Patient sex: M
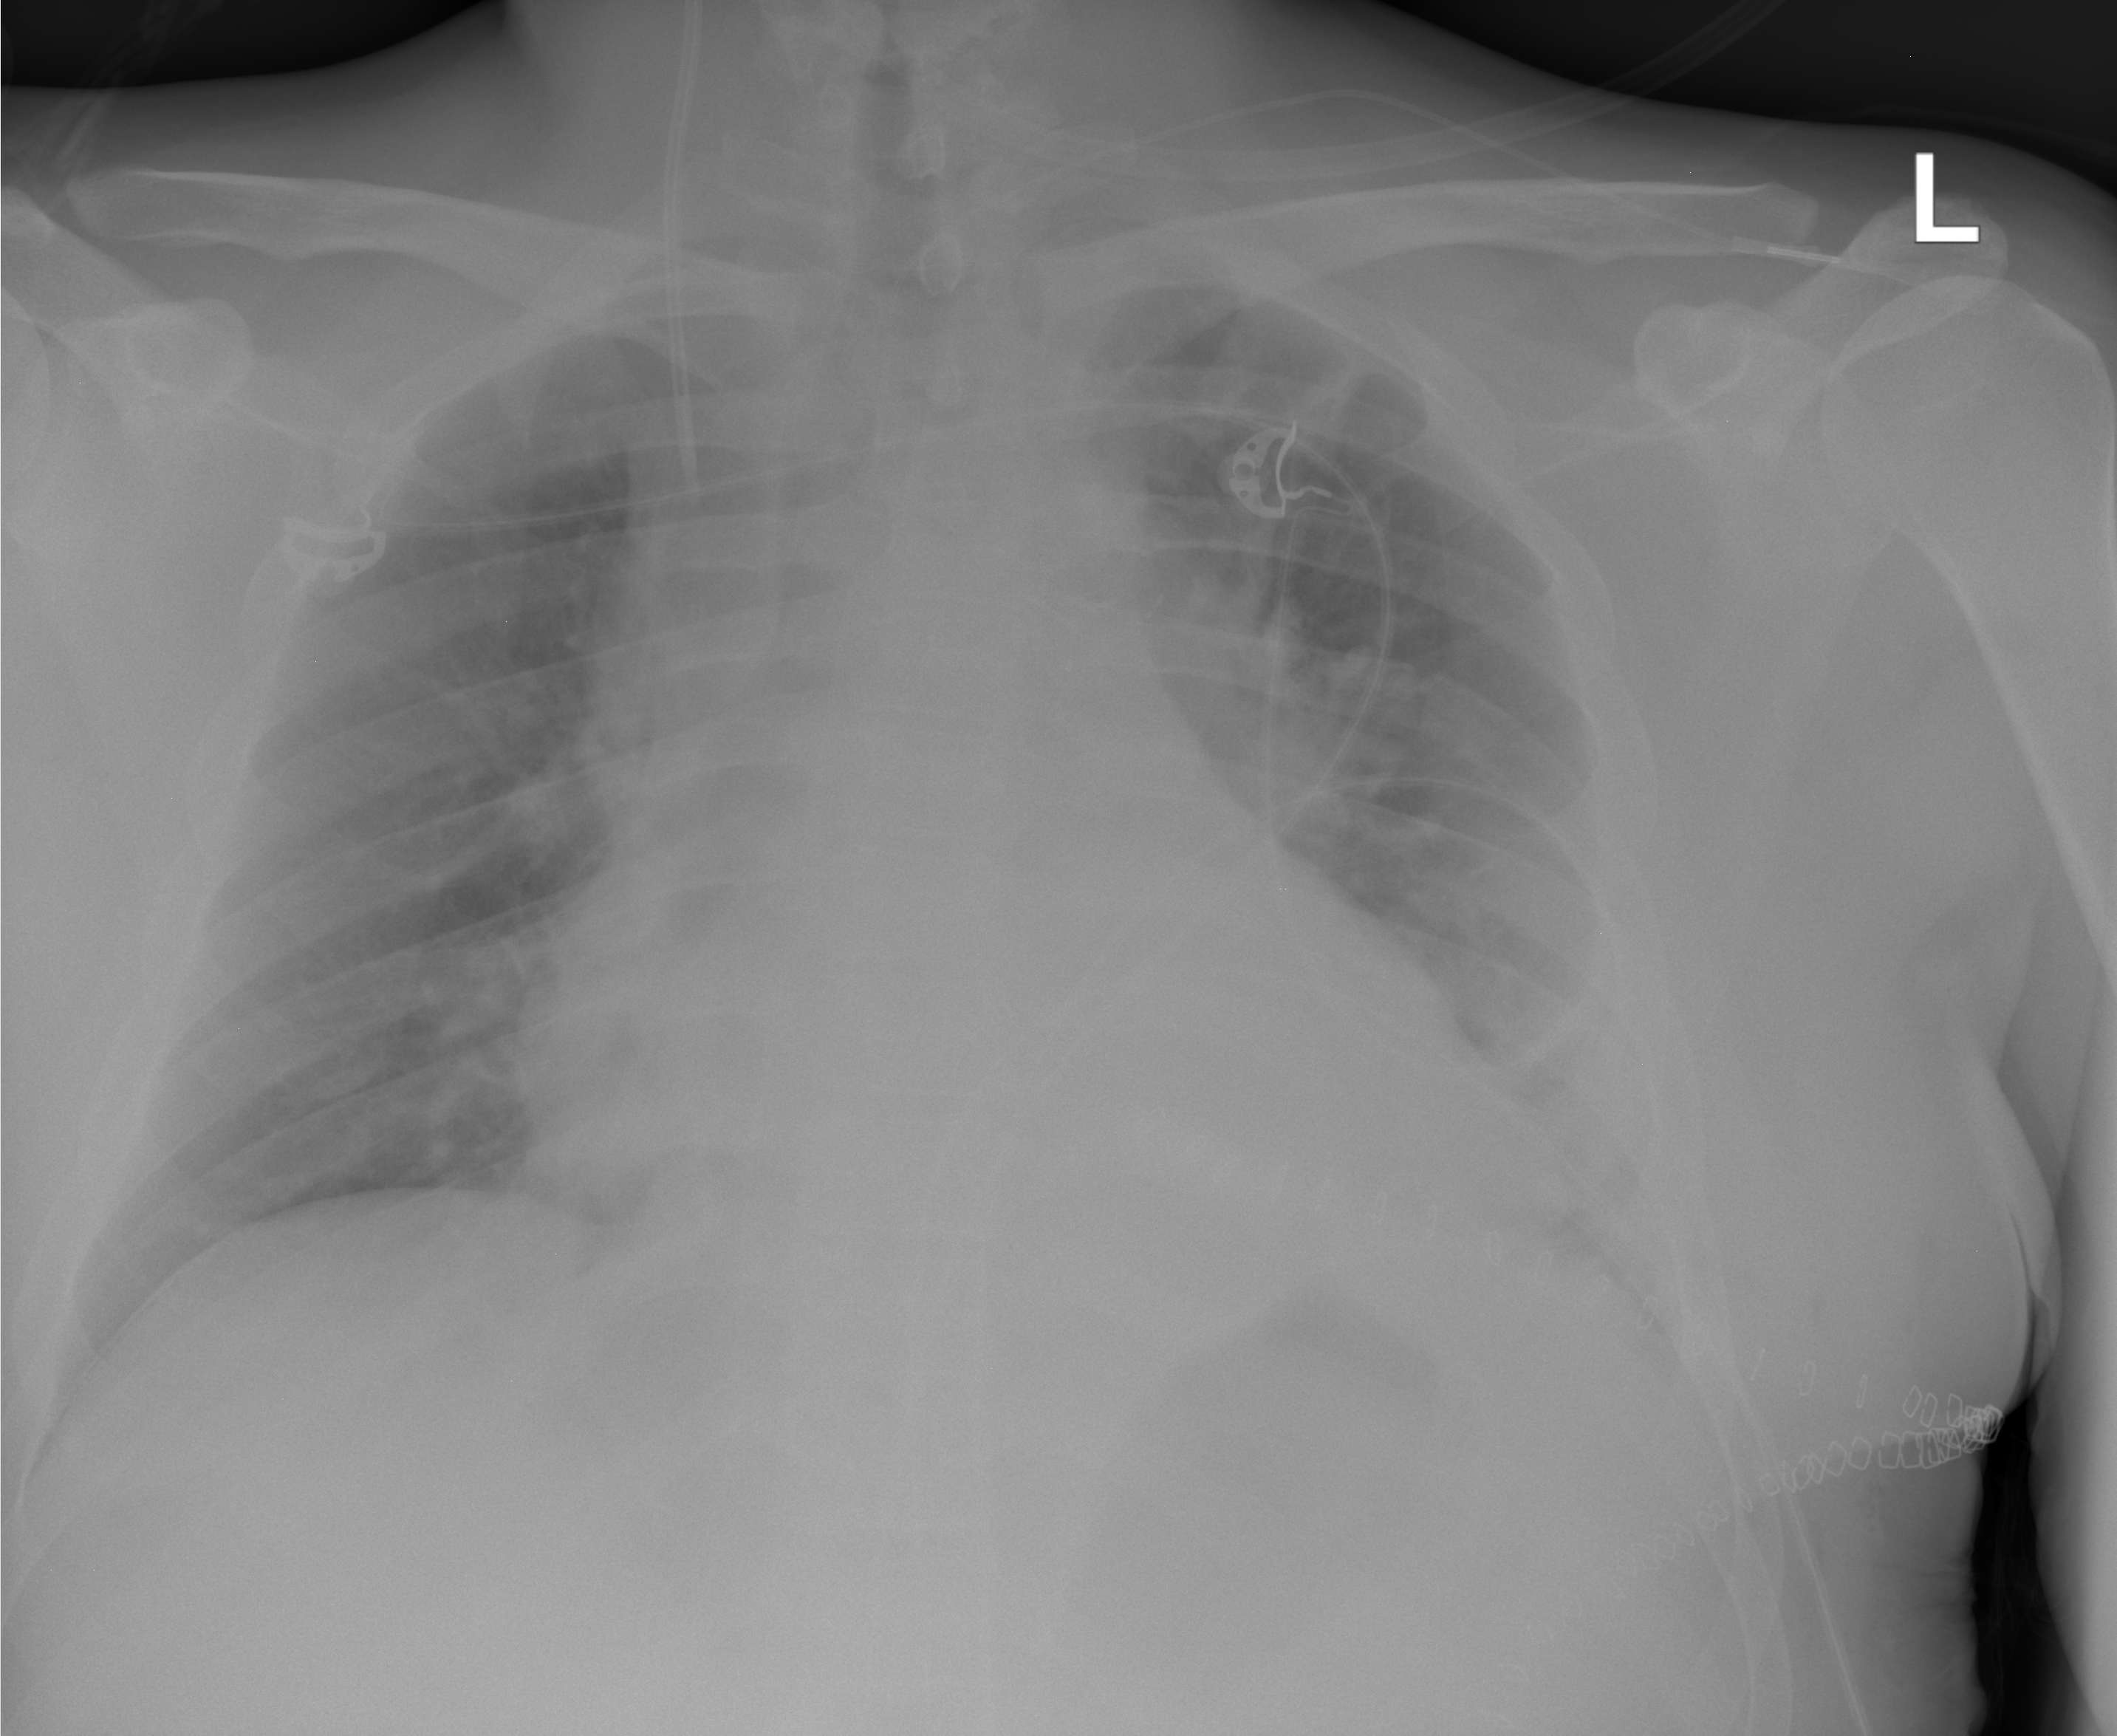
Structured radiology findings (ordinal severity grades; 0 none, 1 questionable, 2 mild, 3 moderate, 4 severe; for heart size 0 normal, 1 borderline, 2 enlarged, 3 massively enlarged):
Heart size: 2
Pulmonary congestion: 2
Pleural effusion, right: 0
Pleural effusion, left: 0
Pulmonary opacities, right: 0
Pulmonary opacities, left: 0
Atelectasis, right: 0
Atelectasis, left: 2